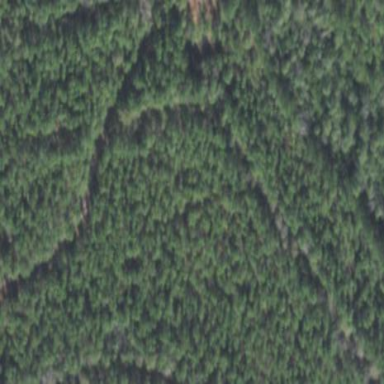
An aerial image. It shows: Forest with needle-leaved trees.